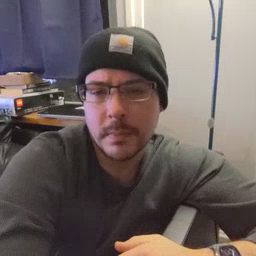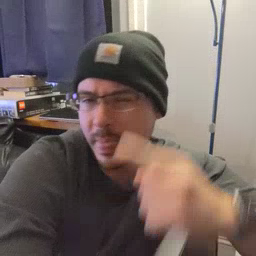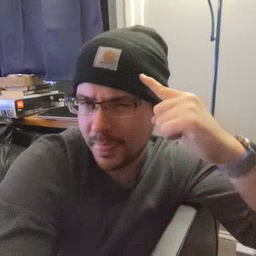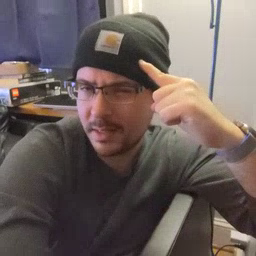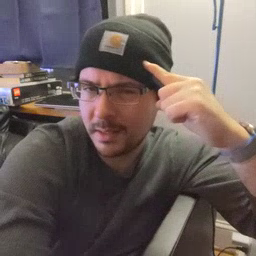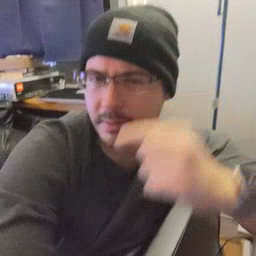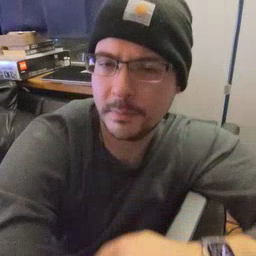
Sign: think